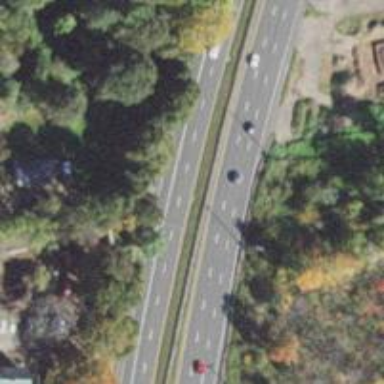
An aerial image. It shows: This image shows trunk highway that functions as expressway.